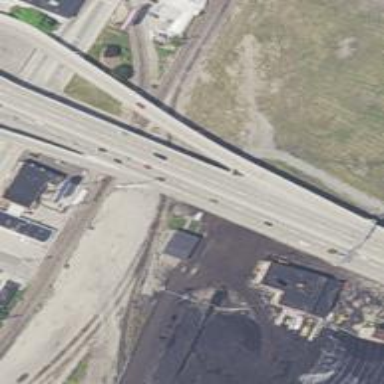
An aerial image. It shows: Primary_link highway crossing bridge.